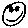
Label: smiley face